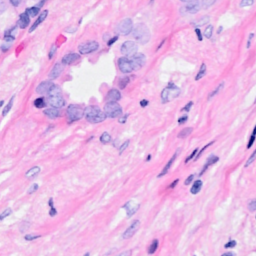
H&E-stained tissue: Breast